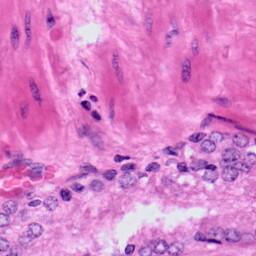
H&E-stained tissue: Prostate